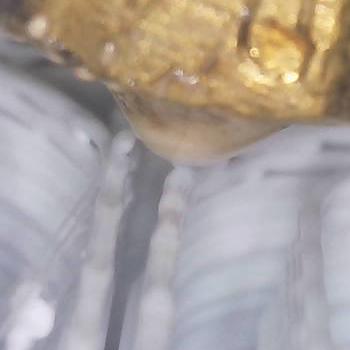
Flow rate: 59%